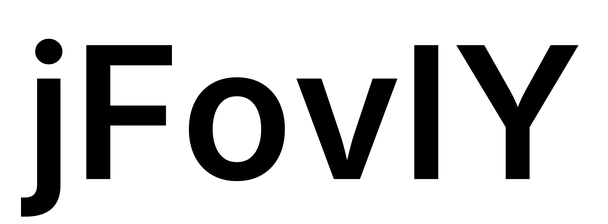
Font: Inter_SemiBold